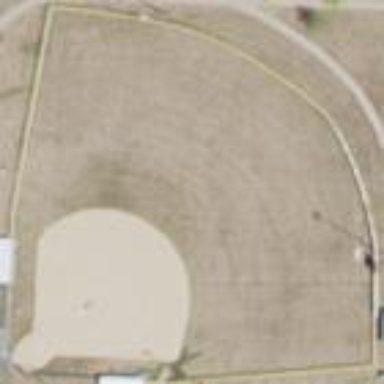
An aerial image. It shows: Baseball pitch for leisure land.